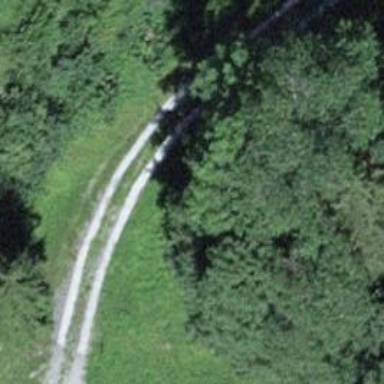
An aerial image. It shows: Gravel track of grade3 type.